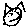
Label: cat